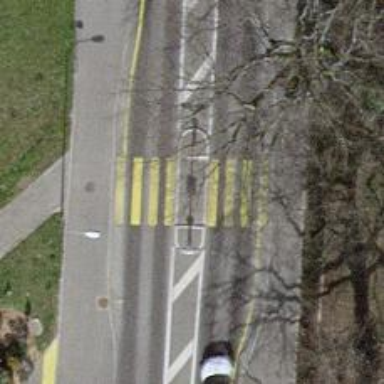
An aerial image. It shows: Marked zebra crossing with pedestrian island.